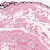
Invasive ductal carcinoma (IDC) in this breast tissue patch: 0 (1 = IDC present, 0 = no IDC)